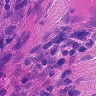
Metastatic tissue present: yes